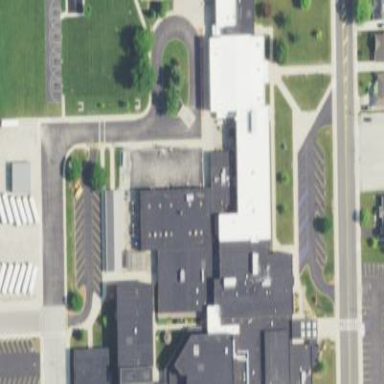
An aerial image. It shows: School building or complex.